Question: Using Standard SQL, how do I make a report with a top title?
Last year I participated in a Database competition. The description said I could use MySQL, Oracle, or MS SQL Server. I choose MySQL because that is what I am familiar with. It said that I must write an sql statement using Standard SQL that will work in any of the listed DBMS. I have searched google, but no luck on finding any tutorials or anything related to the issues below. Any suggestions on where to look or what to search would be great.
1. Group by and perform a control break on the plan ID (skip one line after the break).
2. Insert a top title and bottom title as shown.
3. Set your page size to 30, and the width of the line to 65.
4. Column 1 has a width of 10, Column 2 has a width of 15, Column 3 has a width of 15, and Column 4 has a width of 20.
The expected formatted report is shown below:

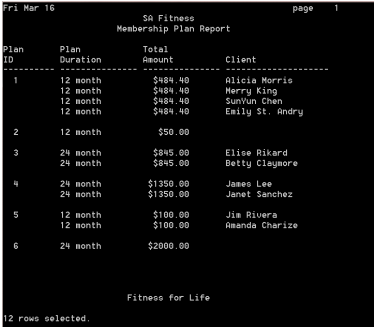
Answer: I'm going through cleaning up old questions. For anyone who might be curious, I actually used PL/SQL for the competition. Worked great for creating "reports" directly in SQL. <URL>